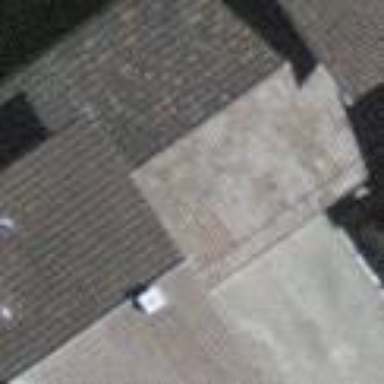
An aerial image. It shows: View of roof of building.